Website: home-depot
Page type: billing-address
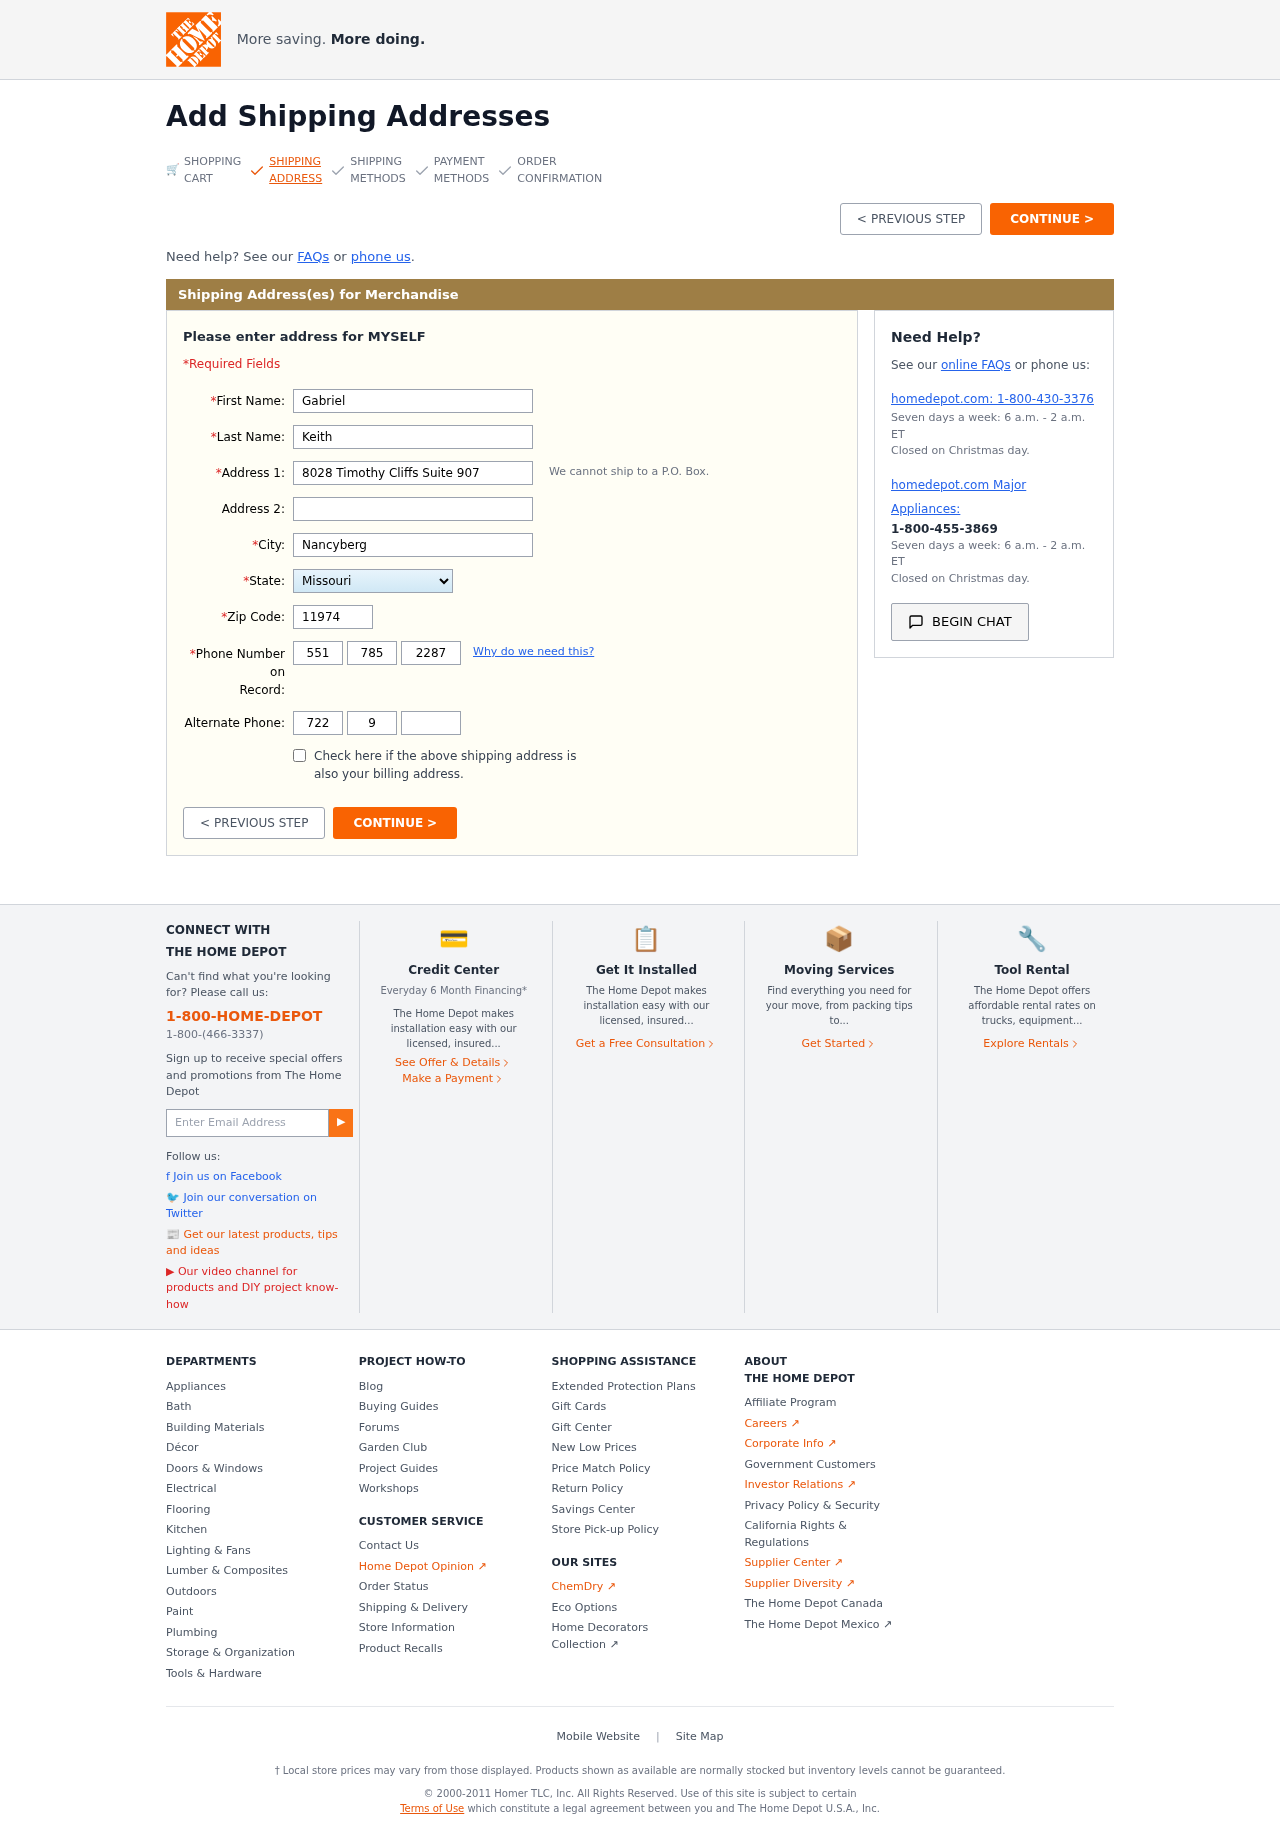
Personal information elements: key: PII_STATE
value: Missouri
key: PII_FIRSTNAME
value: Gabriel
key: PII_LASTNAME
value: Keith
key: PII_STREET
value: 8028 Timothy Cliffs Suite 907
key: PII_CITY
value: Nancyberg
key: PII_POSTCODE
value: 11974
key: PII_PHONE_AREA
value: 551
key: PII_PHONE_PREFIX
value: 785
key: PII_PHONE_LINE
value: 2287
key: PII_PHONE_ALT_AREA
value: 722
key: PII_PHONE_ALT_PREFIX
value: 909
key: PII_PHONE_ALT_LINE
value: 7688